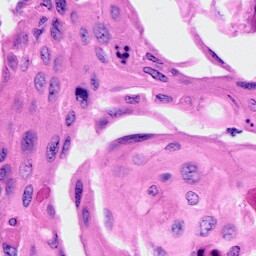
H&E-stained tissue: Cervix